Question: I have a MySQL query that generates a table for my vehicle tracking 'in' and 'out' times.
The problem is that the 'in' time is not the same as the 'out' time so seconds or minutes are lost in between.
Is there a way to set the 'in' time equal to the 'out time' from the previous row, even if I need to embed my current select inside a new select?
you will see on the image below that the first rows out time is '15:45:14' and the in time for the next row is '15:46:14'. so in this case a minute is 'lost'
in reality if the vehicles has left one point, it is immediately on the road to the next point so I can set the 'in' time equal to the 'out' time of the previous row. This way, time is never 'lost'

the sql for my query is:
'''
select vehicle,InTime,OutTime from (select
PreQuery.callingname as vehicle,
PreQuery.geofence,
PreQuery.GroupSeq,
MIN( PreQuery.'updatetime' ) as InTime,
UNIX_TIMESTAMP(MIN( PreQuery.'updatetime'))as InSeconds,
MAX( PreQuery.'updatetime' ) as OutTime,
UNIX_TIMESTAMP(MAX( PreQuery.'updatetime'))as OutSeconds,
TIME_FORMAT(SEC_TO_TIME((UNIX_TIMESTAMP(MAX( PreQuery.'updatetime' )) - UNIX_TIMESTAMP(MIN( PreQuery.'updatetime')))),'%H:%i:%s') as Duration,
(UNIX_TIMESTAMP(MAX( PreQuery.'updatetime' )) - UNIX_TIMESTAMP(MIN( PreQuery.'updatetime'))) as DurationSeconds
from
( select
v_starting.callingname,
v_starting.geofence,
v_starting.'updatetime',
@lastGroup := @lastGroup + if( @lastAddress = v_starting.geofence
AND @lastVehicle = v_starting.callingname, 0, 1 ) as GroupSeq,
@lastVehicle := v_starting.callingname as justVarVehicleChange,
@lastAddress := v_starting.geofence as justVarAddressChange
from
v_starting,
( select @lastVehicle := '',
@lastAddress := '',
@lastGroup := 0 ) SQLVars
order by
v_starting.'updatetime' ) PreQuery
Group By
PreQuery.callingname,
PreQuery.geofence,
PreQuery.GroupSeq) parent
where (InTime> DATE_SUB('2013-03-23 15:00', INTERVAL 24 HOUR) or OutTime> '2013-03-23 15:00' ) and vehicle='TT08' order by InTime asc
'''
The MySQL syntax is in depth so quite large but could be done on a much simpler query as well. like
'''
select vehicle, intime,outtime from vehicletimes
'''
My desired result is something like:
'''
select vehicle, intime(outtime of row above),outtime from vehicletimes
'''
The first rows in time can be as is and the last rows outtime can be as is. I just need to account for every second between the smallest in time and the largest out time.
Any help appreciated as always.
Thanks in advance
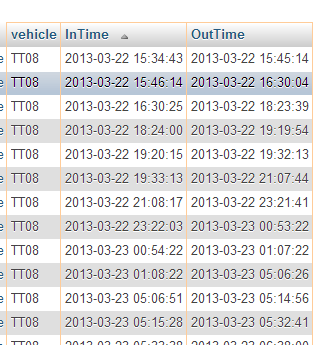
Answer: I think this will give you the latest in-time prior to current out-time, for your existing records:
'''
select
vt.vehicle, max(qGetMaxOut.outtime) as intime , vt.outtime
from
vehicle_times vt
inner join
(
select vehicle, outtime
from vehicle_times
) qGetMaxOut
on qGetMaxOut.vehicle = vt.vehicle
and qGetMaxOut.outtime <= vt.intime
group by
vt.vehicle, vt.outtime
'''
The above query will also help you if you want to a new record, but need to find the previous in-time for a particular time (ie if you need to insert a new record who's in/out times are to the time - eg inserting a record that was somehow previously missed and where newer time entries have been added since). If you need this scenario, let me know and I'll elaborate if you can't work it out from the above.
The join basically joins the table "back on itself" to provide another "copy", but limits the results in the "copy" to only those rows for the current vehicle in the main table, and excludes those rows from the copy where the vehicle's out-time is more recent than the current in-time from the main table. This way you can do a MAX() over the copy, to find what the previous out time was.
I don't know your specific requirements, but I would recommend storing . So if "sythensising" a value is just for cosmetic purposes on a few reports, I would leave the data alone, and tidy up the report, rather than loosing data that might come in handy down the track. eg what happens if in the future, you suddenly have a requirement to tell your boss "how long are our vehicles 'in' and sitting idle for?"
But if you do just want to a new record with the out-time ignored, and replaced by the in-time from the record, then this following query will find that value for you:
'''
select
vt.vehicle, max(vt.outtime) as intime
from
vehicle_times vt
group by
vt.vehicle
'''
Have I missed your requirement?